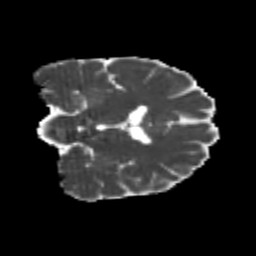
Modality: MD
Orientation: coronal
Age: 22
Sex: male
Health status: healthy
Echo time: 0.074 s